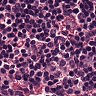
Metastatic tissue present: no